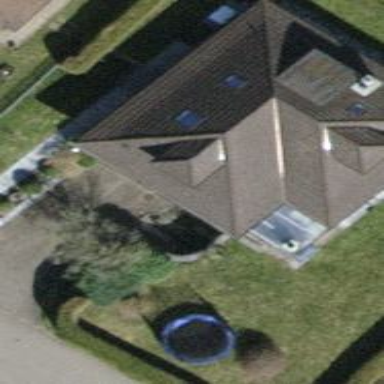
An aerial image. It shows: Building with tile roof.